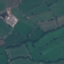
Land use / land cover class: Pasture